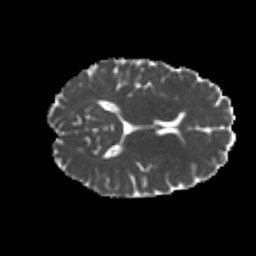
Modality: MD
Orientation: axial
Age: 20
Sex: female
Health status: healthy
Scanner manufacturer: philips
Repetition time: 7.388 s
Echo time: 0.08599 s